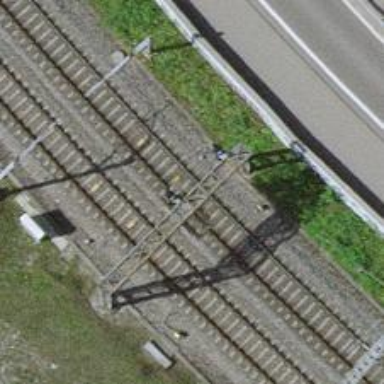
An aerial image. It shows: Railway signal.